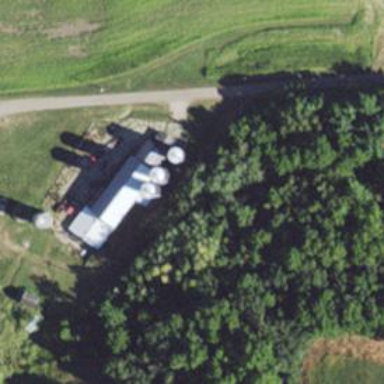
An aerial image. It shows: Silo.